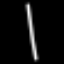
Label: line